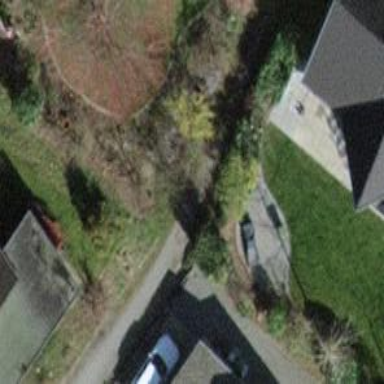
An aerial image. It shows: Unpaved footway.